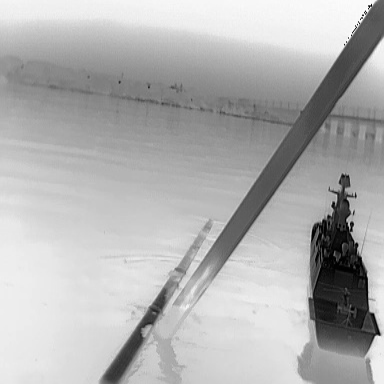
There is a warship in the infrared image.